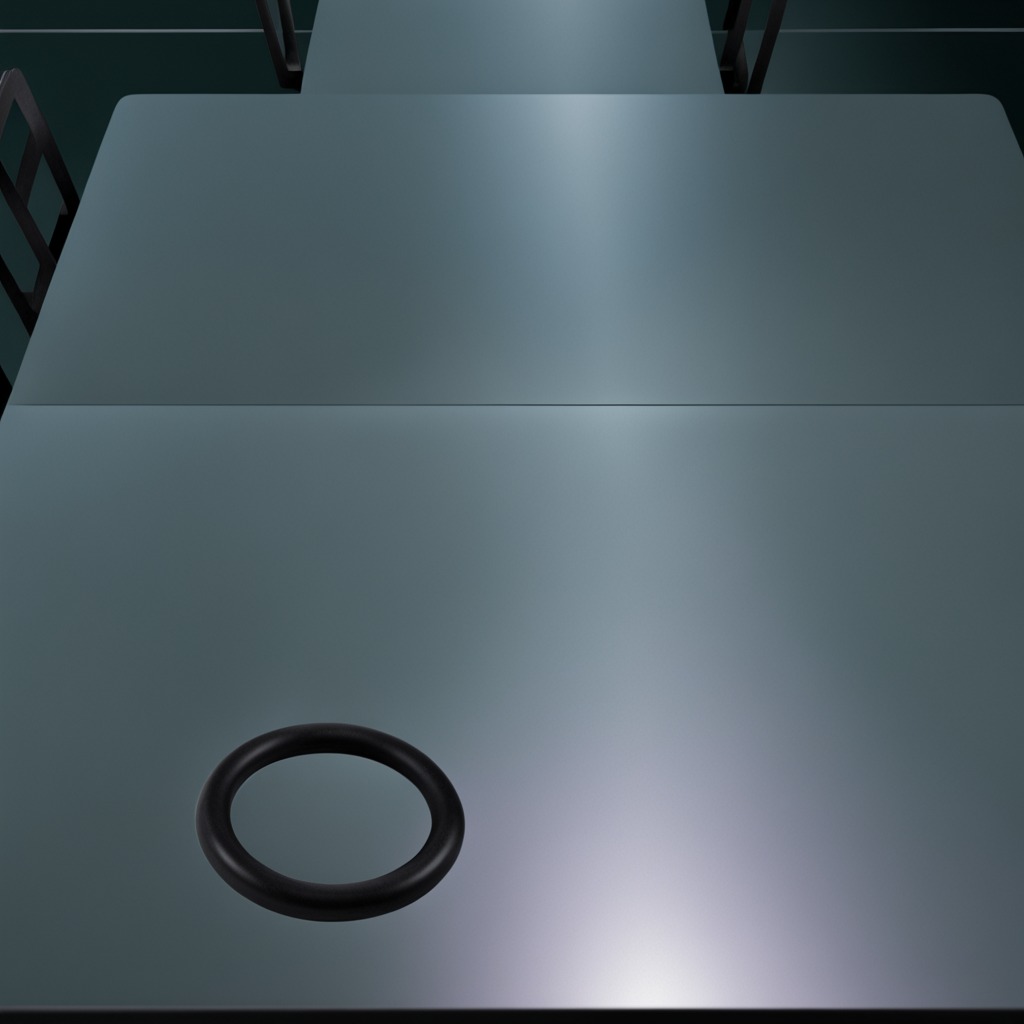
A rubber O-ring is lying on a clean empty table in a railway signal maintenance room lit by harsh overhead fluorescents.